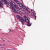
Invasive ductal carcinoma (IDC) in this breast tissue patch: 0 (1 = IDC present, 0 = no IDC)